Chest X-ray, PA view. Patient: 48 years old, sex M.
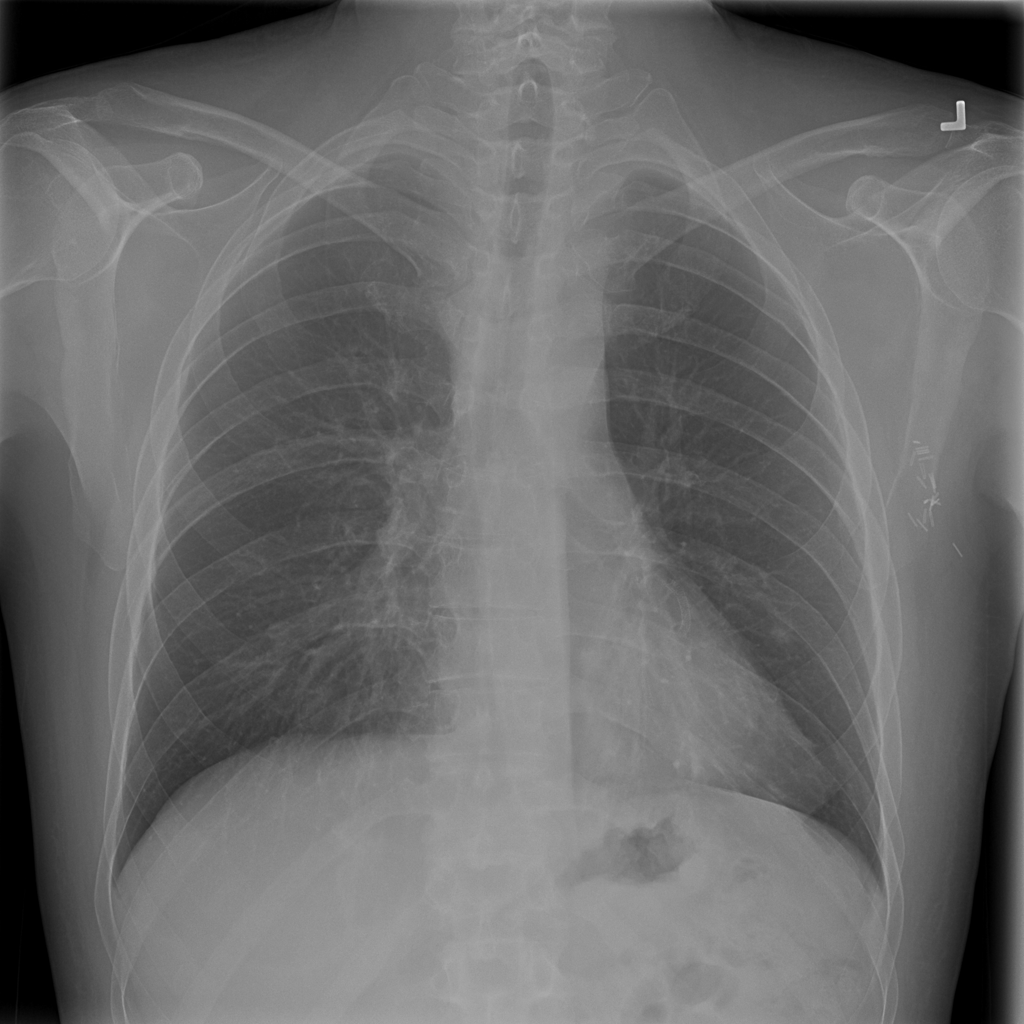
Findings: Nodule, Pleural_Thickening